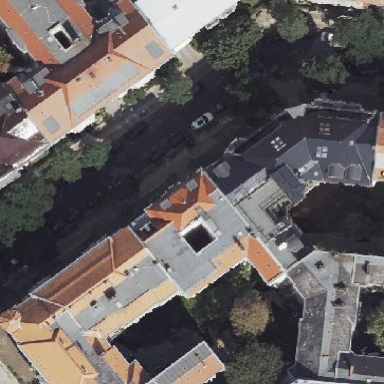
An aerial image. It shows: Apartment building with double saltbox roof shape.